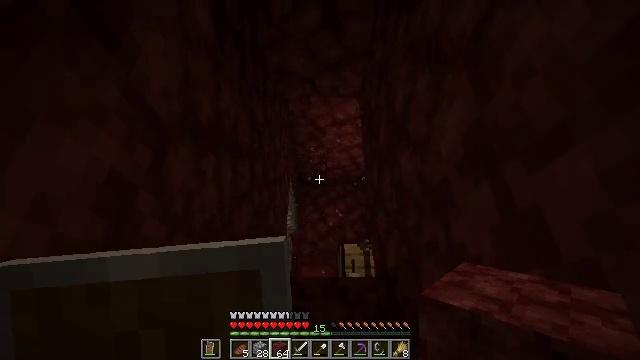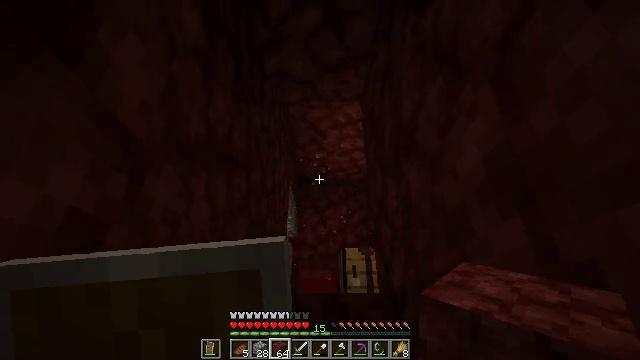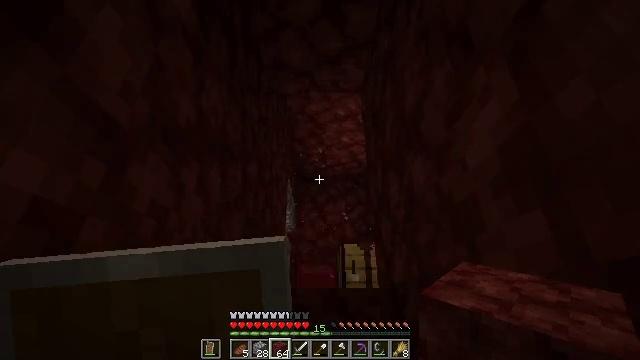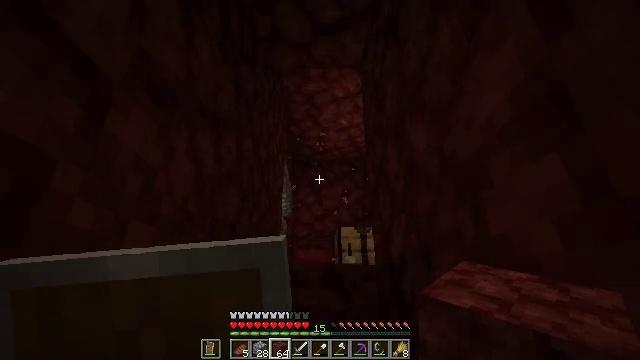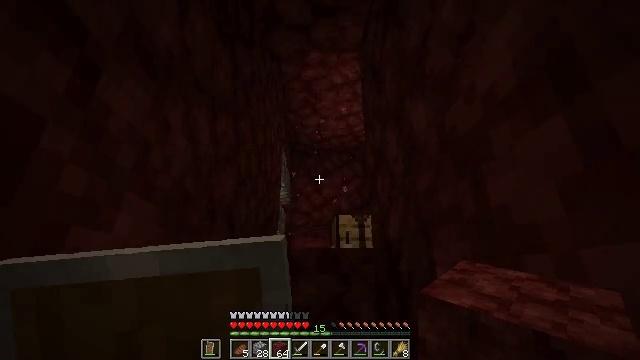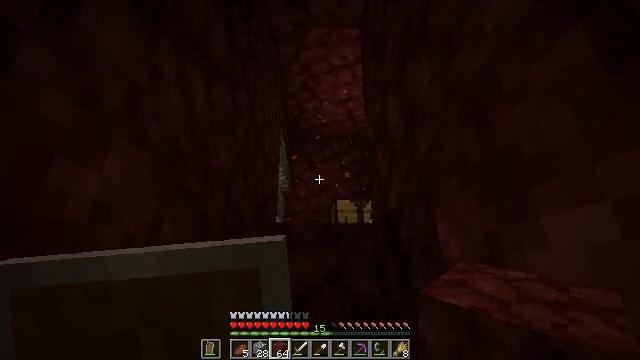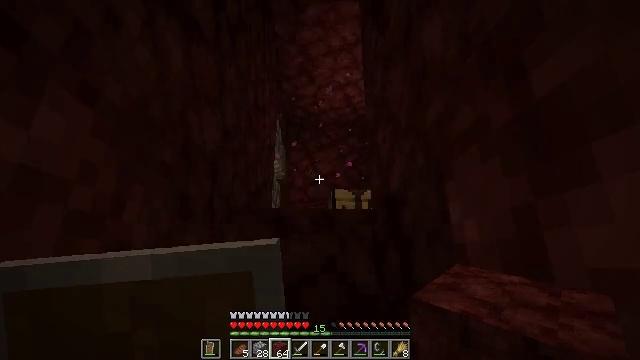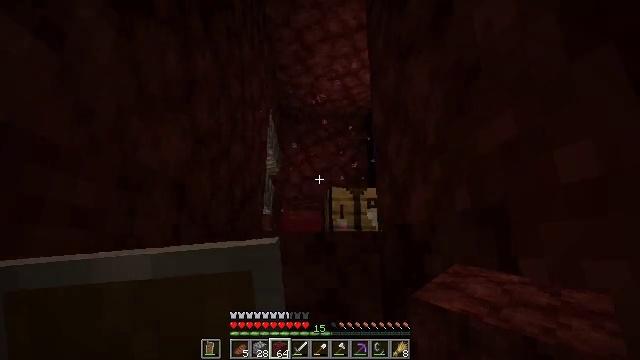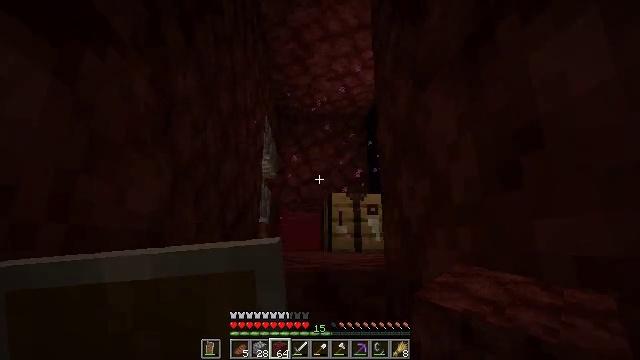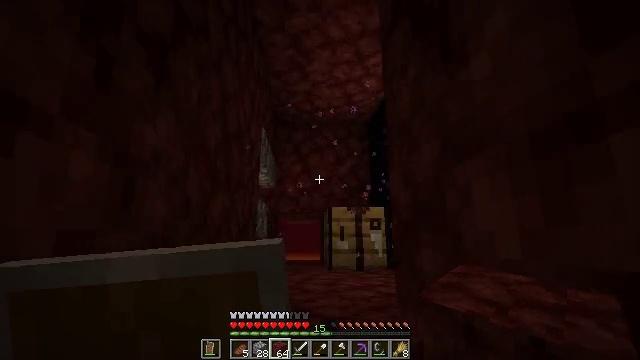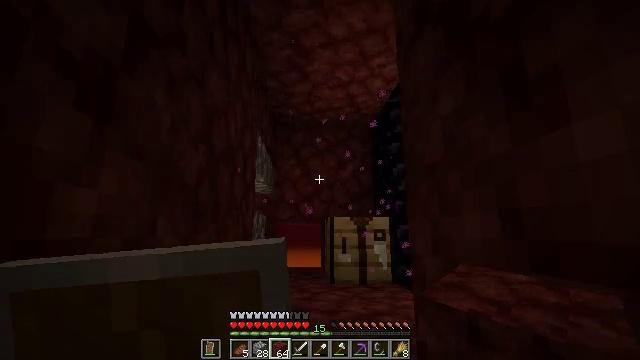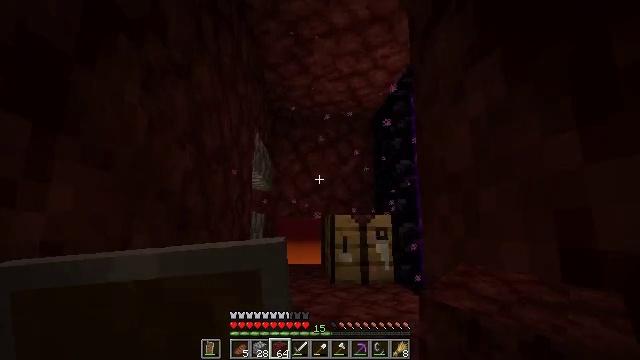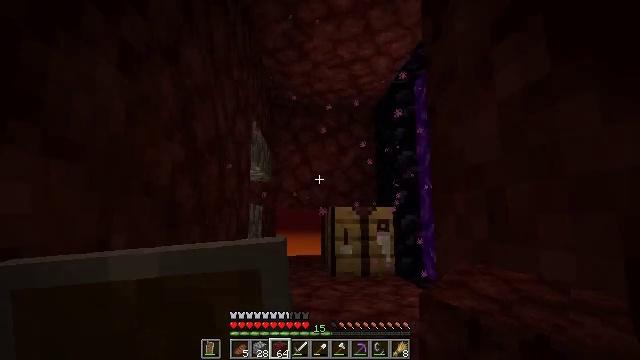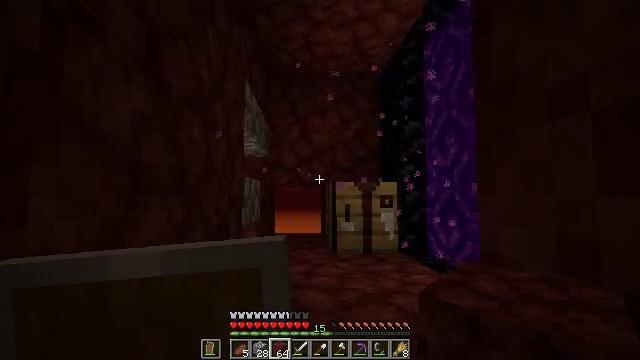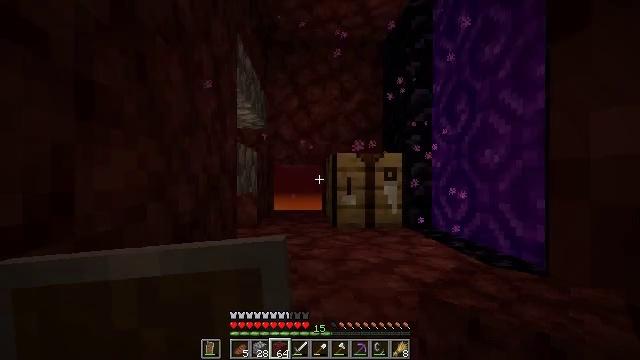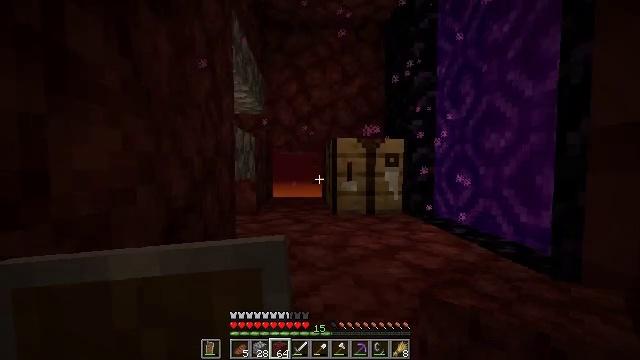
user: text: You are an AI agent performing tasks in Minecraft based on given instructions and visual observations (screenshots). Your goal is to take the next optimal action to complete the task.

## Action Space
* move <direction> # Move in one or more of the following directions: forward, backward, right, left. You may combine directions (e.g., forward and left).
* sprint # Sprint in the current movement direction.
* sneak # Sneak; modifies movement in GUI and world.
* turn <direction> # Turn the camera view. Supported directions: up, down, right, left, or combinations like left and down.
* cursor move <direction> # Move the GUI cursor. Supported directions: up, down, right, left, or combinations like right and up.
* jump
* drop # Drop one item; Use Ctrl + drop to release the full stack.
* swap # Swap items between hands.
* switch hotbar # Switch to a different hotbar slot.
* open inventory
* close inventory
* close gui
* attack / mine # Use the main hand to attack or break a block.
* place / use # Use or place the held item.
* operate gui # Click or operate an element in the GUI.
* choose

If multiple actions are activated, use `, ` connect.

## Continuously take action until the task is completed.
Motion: motion action
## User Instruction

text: craft item air
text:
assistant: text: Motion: move forward, jump
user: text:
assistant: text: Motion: move forward, turn down, jump
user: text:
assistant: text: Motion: move forward, turn down, jump
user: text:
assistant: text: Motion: move forward, turn down, jump
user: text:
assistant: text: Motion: move forward, turn down, jump
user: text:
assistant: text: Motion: move forward, turn down, jump
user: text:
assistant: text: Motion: move forward, turn down, jump
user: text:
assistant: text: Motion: move forward, turn down, jump
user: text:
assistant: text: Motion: move forward, turn down, jump
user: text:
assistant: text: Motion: move forward, turn down, jump
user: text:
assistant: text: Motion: move forward, turn down, jump
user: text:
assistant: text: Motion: move forward, turn down, jump
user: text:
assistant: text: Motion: move forward, turn down, jump
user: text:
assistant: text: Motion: move forward, turn down, jump
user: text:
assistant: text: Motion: move forward, turn down, jump
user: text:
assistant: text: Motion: move forward, turn down, jump
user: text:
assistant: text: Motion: move forward, turn down, jump
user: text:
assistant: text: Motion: move forward, jump
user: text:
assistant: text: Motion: move forward, jump
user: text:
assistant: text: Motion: move forward, jump
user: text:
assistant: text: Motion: move forward, jump
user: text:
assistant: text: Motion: move forward, jump
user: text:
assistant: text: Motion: move forward
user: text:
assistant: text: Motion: move forward
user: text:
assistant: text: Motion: move forward
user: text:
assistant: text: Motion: move forward and move right, turn right
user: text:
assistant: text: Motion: move forward and move right, turn right
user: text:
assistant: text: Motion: move forward and move right, turn right
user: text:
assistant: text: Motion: move forward and move right
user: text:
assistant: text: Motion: move forward and move right